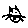
Label: cat